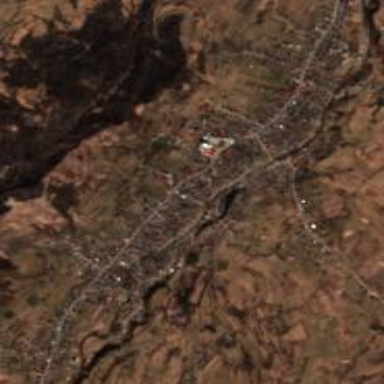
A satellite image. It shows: Residential area in village.